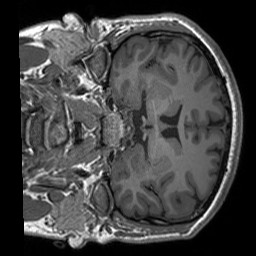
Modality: T1w
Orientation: coronal
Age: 27
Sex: male
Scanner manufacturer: siemens
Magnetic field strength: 3 T
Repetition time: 1.9 s
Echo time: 0.00252 s